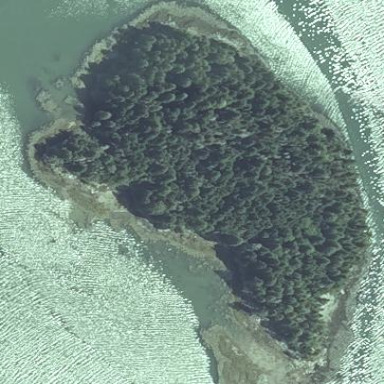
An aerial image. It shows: Islet located along the natural coastline.